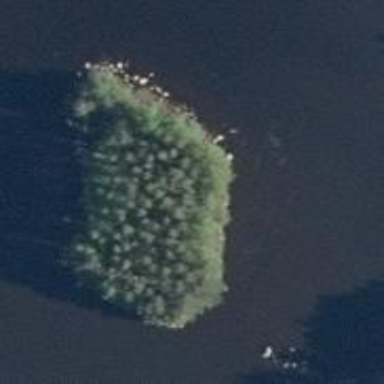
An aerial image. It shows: Islet surrounded by woodland.